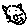
Label: cat